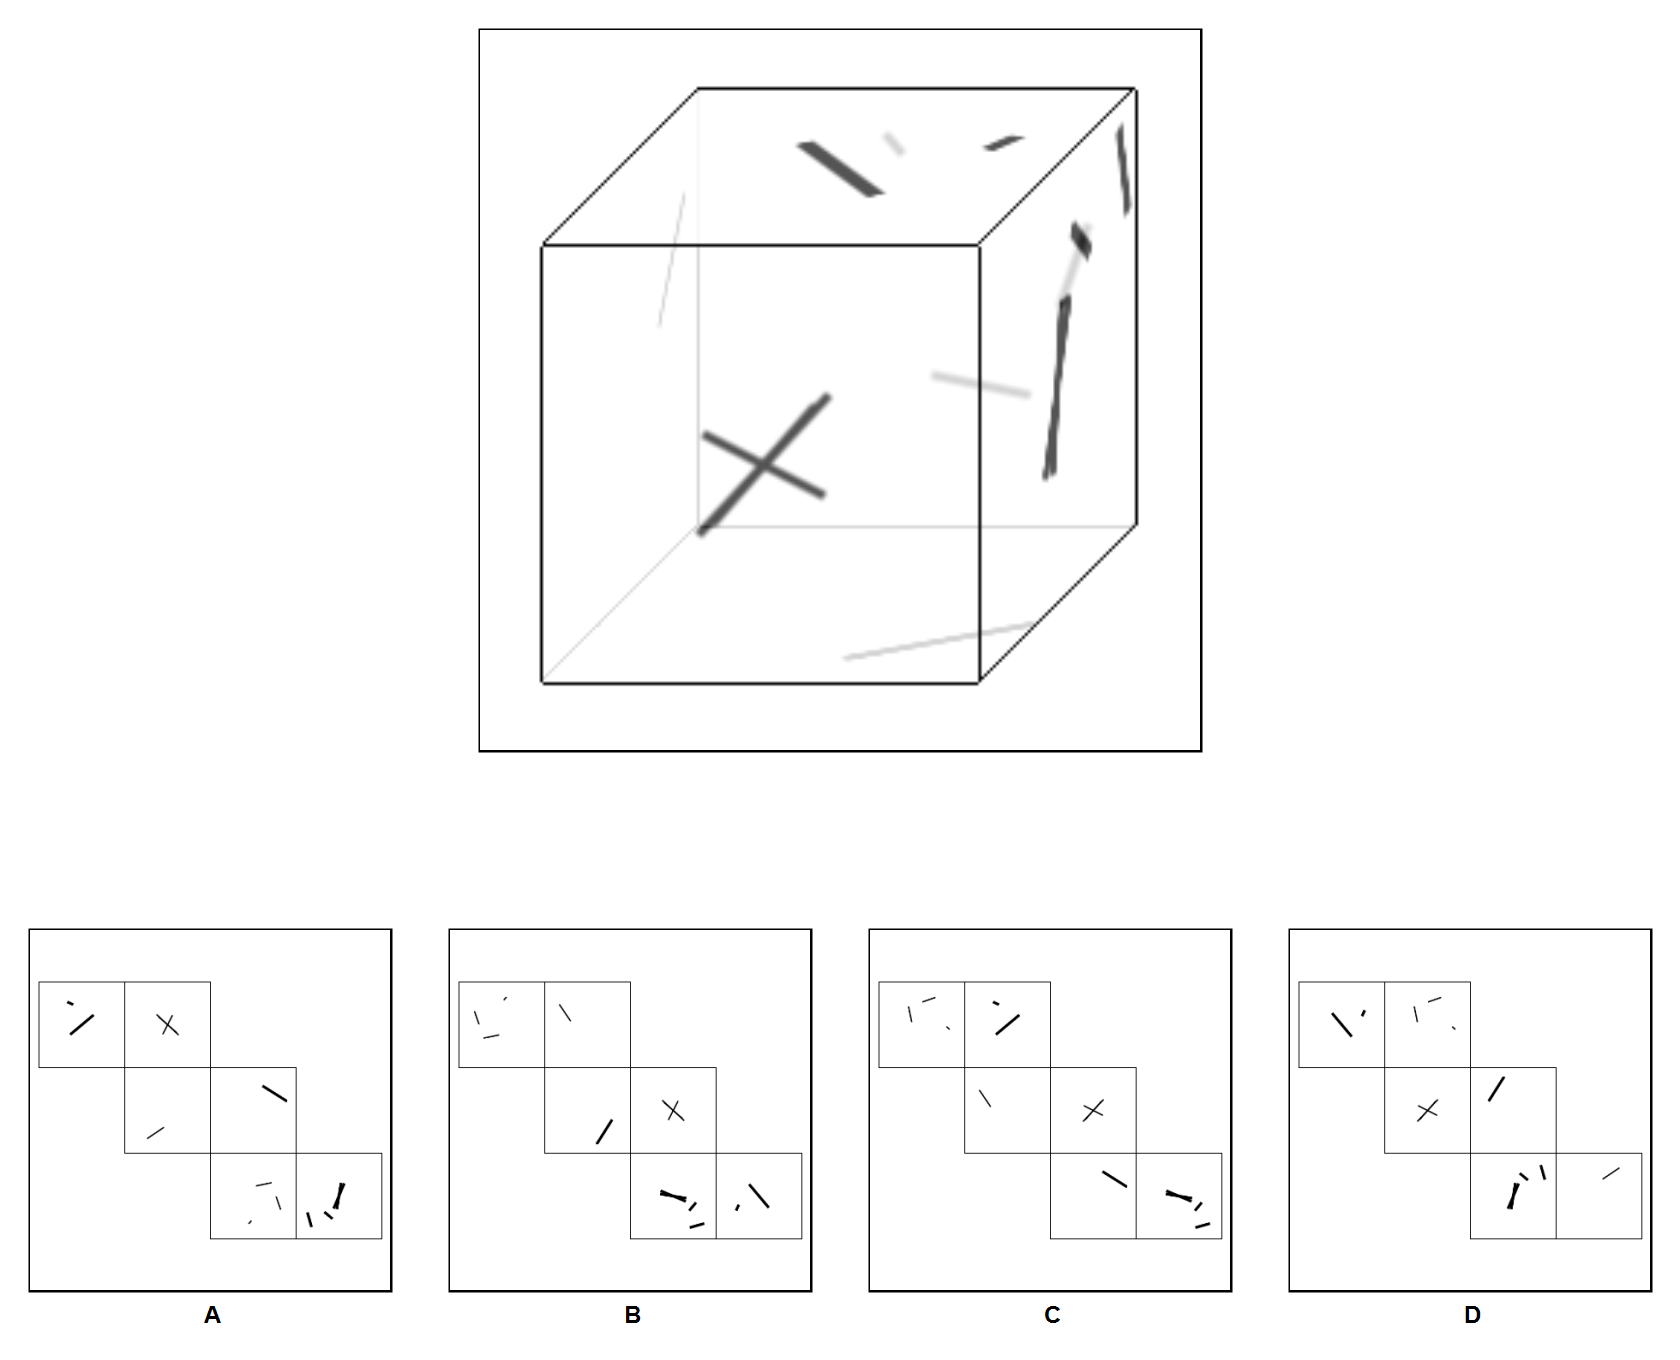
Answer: D